Question: In the image below, why does task X, appear two times for unit 0 at clock cycles 4 and 5?
have to make a program for the arrangement of the pipeline, but I need to know why the above happens to complete it.
Is it just because the author wants it to repeat??

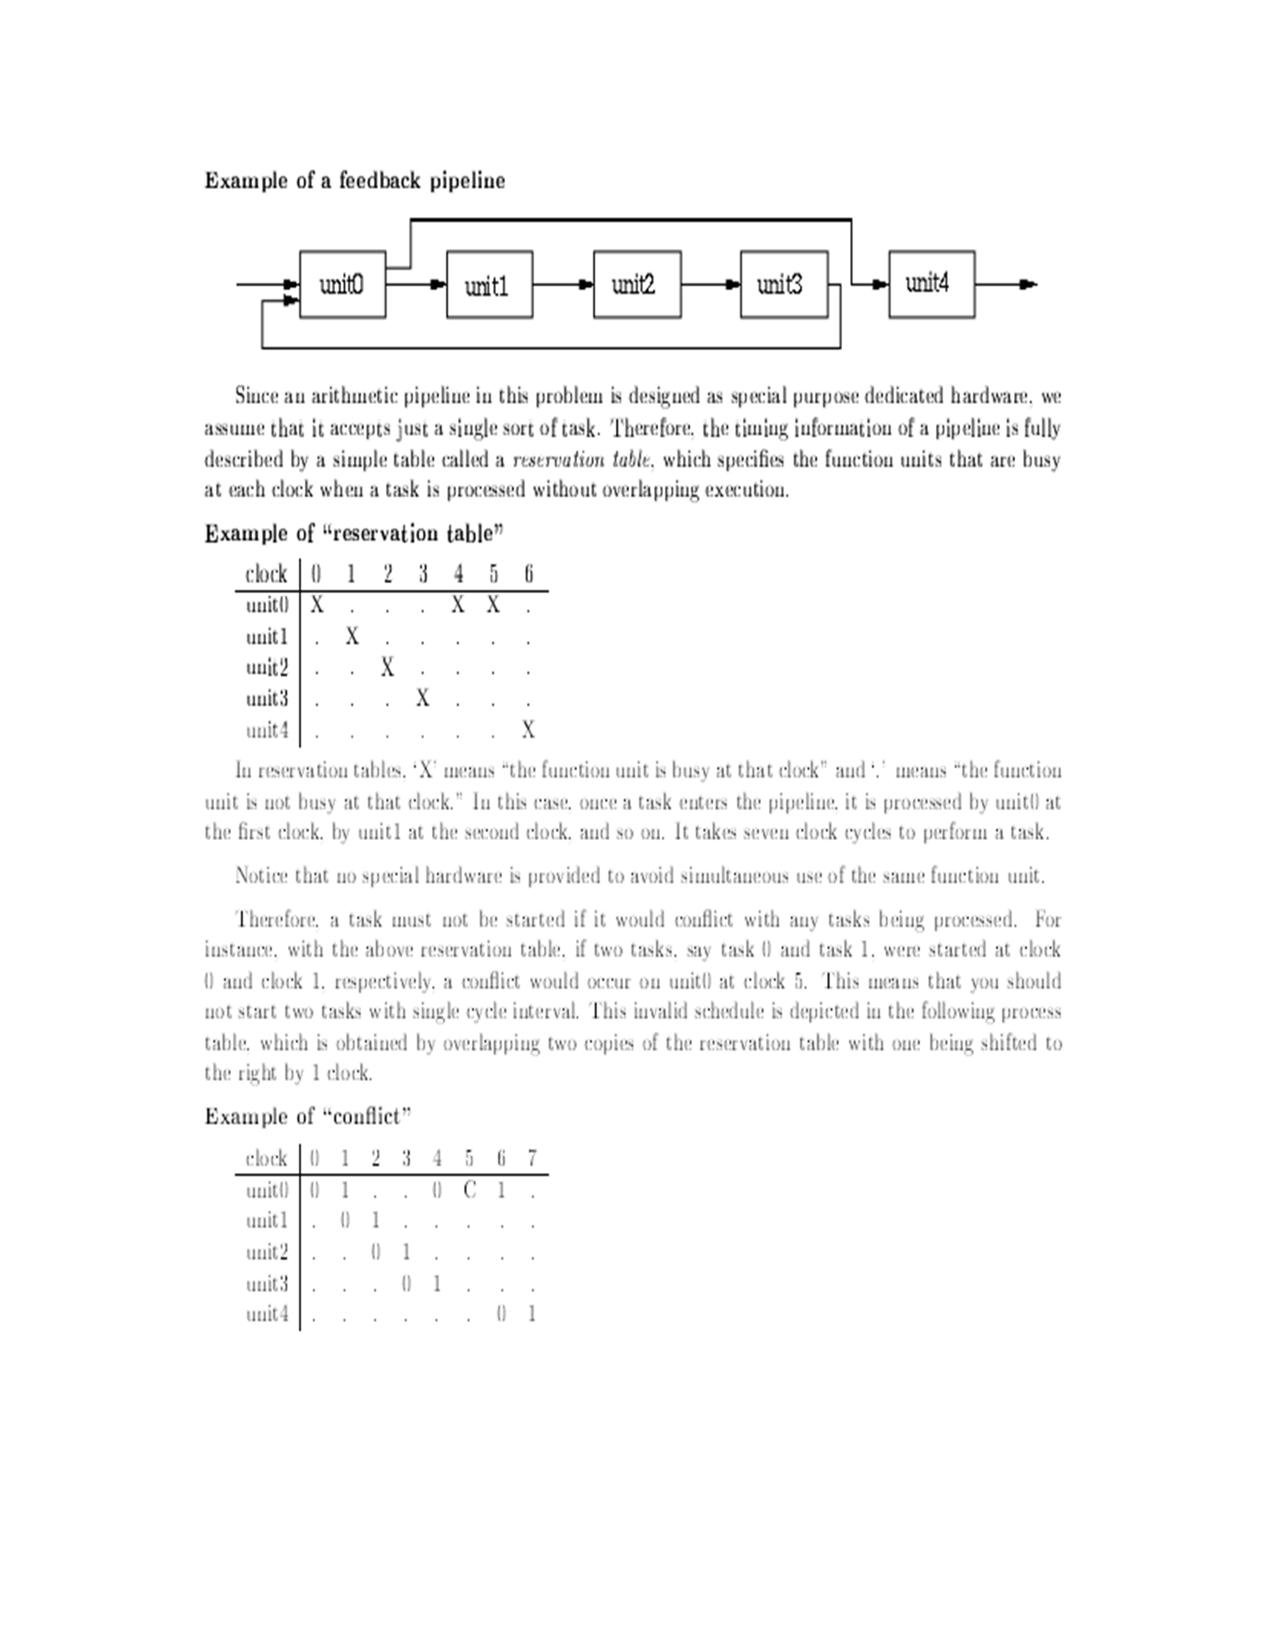
Answer: I'm pretty certain it just means that a task takes two clocks in unit 0 the second time through. The fact that it takes seven clocks in total alludes to this, 1 in unit0, 1 in unit1, 1 in unit2, 1 in unit3, 2 more in unit0 and finally 1 in unit4.
It may well just be a contrived example so that there was a conflict when shifting by one clock (the author had to do to ensure that task 2 would catch up to task 1 and that seems the easiest solution) or unit0 may well be a non-linear processor of some sort.
Another example would have been trying to pump in a task at the point where the previous task was re-entering unit0.
What they're trying to show is that, given a maximum duration within a unit of 'N' cycles in a pipeline, you have to limit your injections of work to one every 'N' cycles to be sure of no conflict.
My bet (based on the small number of authors I know) would be on the author doing the minimal amount of work to describe the problem :-)